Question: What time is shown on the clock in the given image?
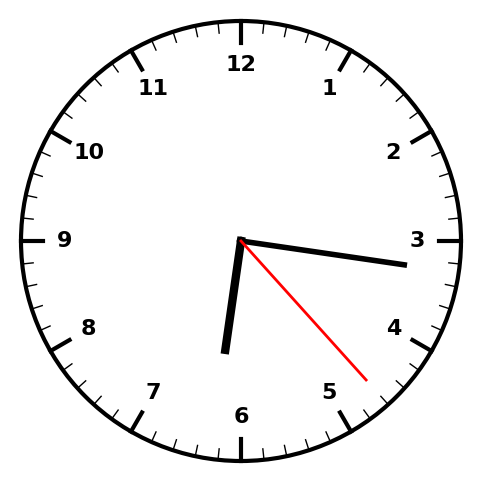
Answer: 06:16:23